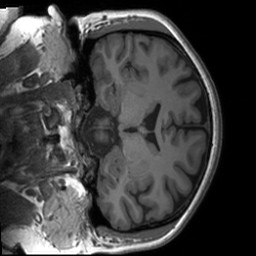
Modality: T1w
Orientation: coronal
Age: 25
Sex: female
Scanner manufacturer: siemens
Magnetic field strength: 3 T
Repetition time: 1.9 s
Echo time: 0.00226 s